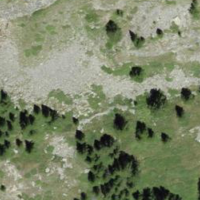
EUNIS habitat code: 31
Species observed at this site:
Erebia tyndarus